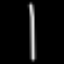
Label: line